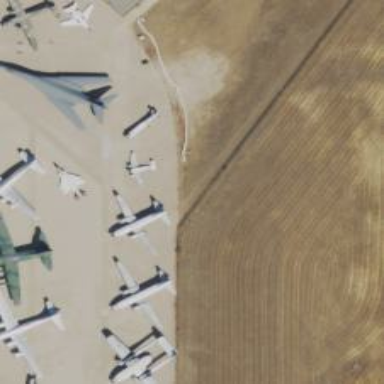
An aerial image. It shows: Historical memorial dedicated to aircraft.